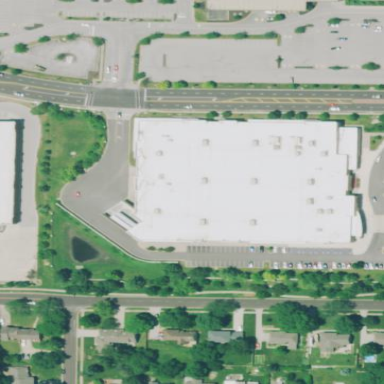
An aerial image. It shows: Supermarket building.